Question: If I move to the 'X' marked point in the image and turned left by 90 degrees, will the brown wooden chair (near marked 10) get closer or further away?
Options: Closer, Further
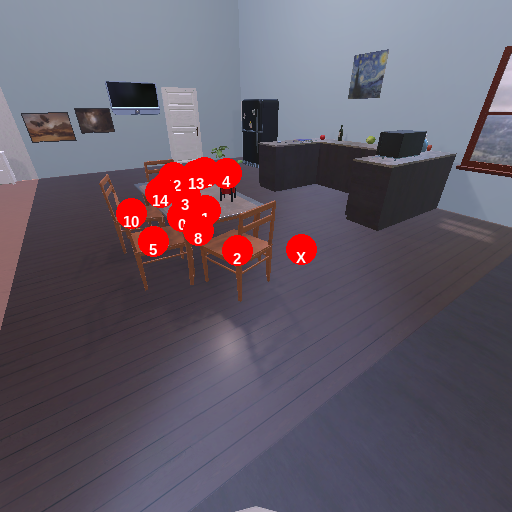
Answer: Closer